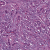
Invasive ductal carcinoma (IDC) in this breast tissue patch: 1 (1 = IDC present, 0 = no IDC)